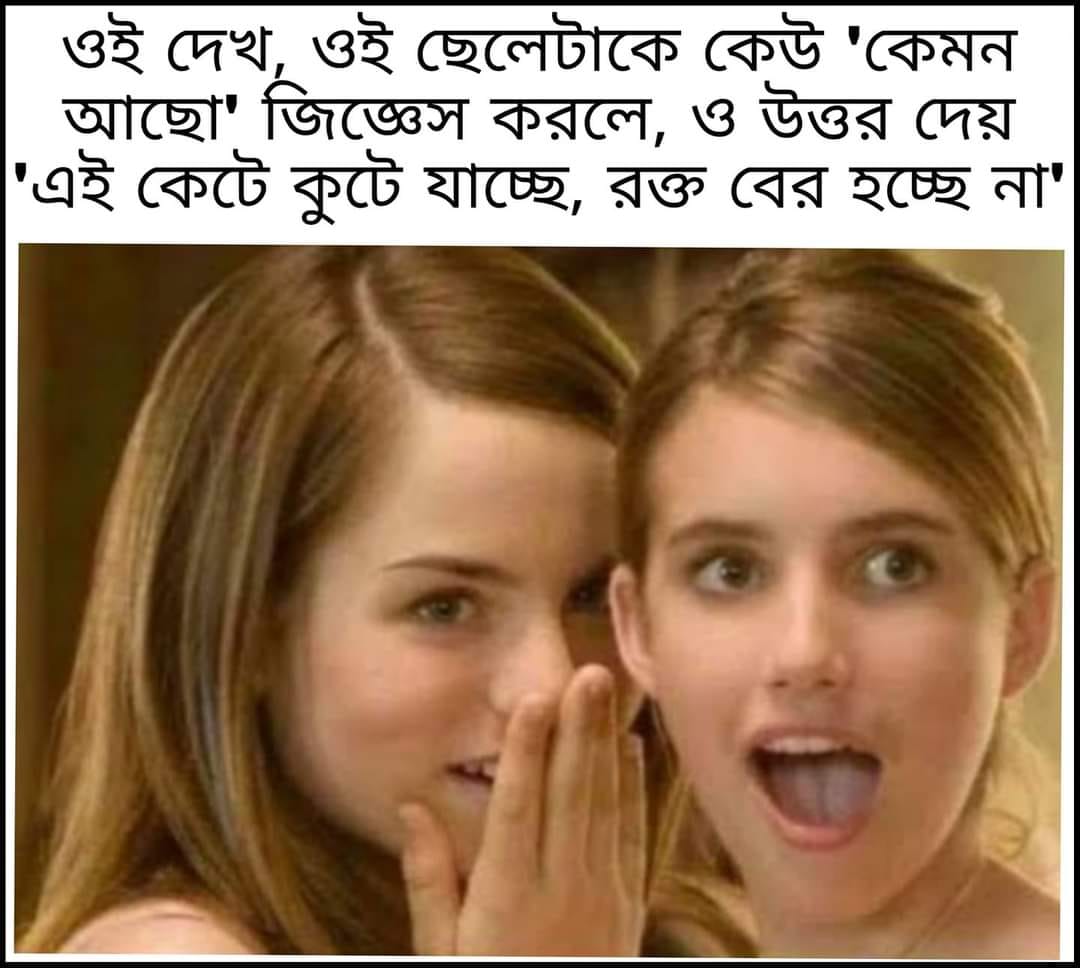
Caption: ওই দেখ , ওই ছেলেটাকে কেউ কেমন আছো জিজ্ঞেস করলে , ও উত্তর দেয় এই কেটে কুটে যাচ্ছে , রক্ত বের হচ্ছে না
Label: non-hate